Field crop: tomato
Growth stage: 1
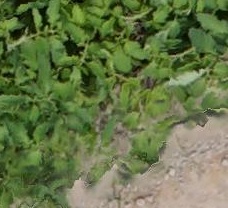
Species: tomato